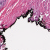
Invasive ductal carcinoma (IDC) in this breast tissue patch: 0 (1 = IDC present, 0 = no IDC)